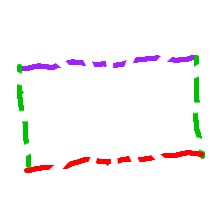
Shape: rectangle